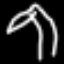
Label: palm tree